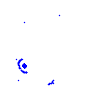
Particle: pion